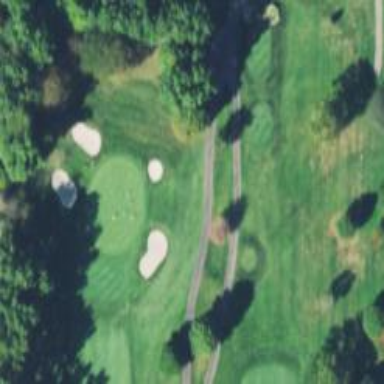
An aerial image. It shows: Service road used as golf cart path.